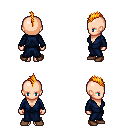
a pixel art fantasy rpg character, female body template, human, light skin, blue robe, teal pants, light blonde mohawk hairstyle, brown shoes, four views (front, back, left, right), 2x2 character sprite sheet, small pixel art, hard edges, no anti-aliasing